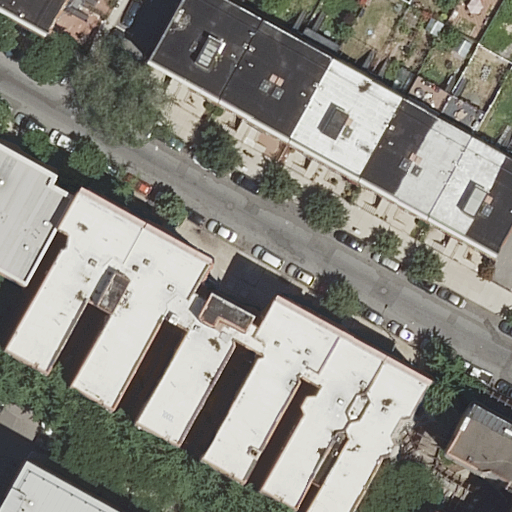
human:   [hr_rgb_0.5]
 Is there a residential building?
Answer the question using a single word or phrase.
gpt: yes

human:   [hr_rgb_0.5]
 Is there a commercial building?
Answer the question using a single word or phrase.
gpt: no

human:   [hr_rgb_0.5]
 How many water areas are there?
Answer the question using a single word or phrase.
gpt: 0

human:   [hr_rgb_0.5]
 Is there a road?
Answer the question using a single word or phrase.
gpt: yes

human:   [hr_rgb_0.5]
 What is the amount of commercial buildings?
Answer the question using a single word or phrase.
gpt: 0

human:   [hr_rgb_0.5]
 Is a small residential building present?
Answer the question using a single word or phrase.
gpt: yes

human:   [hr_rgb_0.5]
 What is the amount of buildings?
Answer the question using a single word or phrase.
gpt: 15

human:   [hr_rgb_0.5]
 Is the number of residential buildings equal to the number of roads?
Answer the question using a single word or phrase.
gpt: no

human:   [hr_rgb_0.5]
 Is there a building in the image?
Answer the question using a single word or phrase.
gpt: yes

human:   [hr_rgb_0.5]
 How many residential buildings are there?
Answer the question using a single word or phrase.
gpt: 15

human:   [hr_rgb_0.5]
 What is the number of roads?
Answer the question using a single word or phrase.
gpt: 2

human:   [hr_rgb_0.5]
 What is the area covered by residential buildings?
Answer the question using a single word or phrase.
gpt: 3542m2

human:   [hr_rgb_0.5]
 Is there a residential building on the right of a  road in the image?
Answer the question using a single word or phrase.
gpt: yes

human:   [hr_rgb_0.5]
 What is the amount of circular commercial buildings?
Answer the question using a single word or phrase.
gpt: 0

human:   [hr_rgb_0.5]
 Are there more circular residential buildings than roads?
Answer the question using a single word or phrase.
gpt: no

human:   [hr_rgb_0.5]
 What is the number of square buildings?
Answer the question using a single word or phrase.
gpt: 0

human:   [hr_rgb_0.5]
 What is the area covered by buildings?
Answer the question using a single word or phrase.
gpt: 3542m2

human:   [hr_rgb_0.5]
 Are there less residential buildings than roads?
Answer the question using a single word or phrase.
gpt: no

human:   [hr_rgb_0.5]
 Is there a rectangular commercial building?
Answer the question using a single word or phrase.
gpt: no

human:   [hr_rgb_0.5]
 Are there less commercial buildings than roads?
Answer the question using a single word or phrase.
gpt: yes

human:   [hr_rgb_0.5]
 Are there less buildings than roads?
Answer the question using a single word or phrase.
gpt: no

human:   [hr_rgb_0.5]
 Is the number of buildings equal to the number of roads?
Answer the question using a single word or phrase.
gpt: no

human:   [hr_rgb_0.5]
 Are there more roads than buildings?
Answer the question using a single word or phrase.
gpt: no

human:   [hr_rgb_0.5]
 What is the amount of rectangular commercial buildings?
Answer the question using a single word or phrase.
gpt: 0

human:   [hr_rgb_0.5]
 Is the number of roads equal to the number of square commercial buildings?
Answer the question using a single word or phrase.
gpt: no

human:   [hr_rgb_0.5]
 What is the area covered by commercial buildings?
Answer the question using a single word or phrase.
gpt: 0m2

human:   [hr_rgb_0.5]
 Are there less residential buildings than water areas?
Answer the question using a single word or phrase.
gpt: no

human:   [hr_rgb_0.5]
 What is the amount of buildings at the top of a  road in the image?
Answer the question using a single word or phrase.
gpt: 12

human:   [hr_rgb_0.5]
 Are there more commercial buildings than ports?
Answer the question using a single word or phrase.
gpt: no

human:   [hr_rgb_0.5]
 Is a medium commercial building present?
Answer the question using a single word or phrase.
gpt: no

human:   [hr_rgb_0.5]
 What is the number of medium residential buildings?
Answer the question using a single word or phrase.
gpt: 12

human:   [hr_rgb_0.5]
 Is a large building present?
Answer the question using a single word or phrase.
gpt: yes

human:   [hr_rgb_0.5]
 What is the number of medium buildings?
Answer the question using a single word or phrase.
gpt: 12

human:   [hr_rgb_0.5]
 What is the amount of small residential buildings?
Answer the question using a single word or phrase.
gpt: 2

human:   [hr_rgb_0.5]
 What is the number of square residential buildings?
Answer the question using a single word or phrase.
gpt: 0

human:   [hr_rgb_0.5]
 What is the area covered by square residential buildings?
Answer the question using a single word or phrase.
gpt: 0m2

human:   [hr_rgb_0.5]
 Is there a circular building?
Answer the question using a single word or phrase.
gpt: no

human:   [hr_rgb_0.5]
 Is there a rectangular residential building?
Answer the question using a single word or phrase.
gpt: yes

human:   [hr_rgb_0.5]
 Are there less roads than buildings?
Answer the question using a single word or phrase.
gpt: yes

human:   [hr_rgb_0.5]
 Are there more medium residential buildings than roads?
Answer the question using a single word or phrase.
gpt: yes

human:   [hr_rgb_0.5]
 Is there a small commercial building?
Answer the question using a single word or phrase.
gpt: no

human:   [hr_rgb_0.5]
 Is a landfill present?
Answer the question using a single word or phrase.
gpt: no

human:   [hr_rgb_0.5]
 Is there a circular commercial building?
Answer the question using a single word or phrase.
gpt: no

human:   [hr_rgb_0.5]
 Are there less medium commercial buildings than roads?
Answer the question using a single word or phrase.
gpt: yes

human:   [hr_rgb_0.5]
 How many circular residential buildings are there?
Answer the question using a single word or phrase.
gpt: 0

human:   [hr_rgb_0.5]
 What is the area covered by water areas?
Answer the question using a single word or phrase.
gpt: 0m2

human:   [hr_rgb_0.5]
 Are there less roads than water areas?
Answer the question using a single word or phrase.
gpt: no

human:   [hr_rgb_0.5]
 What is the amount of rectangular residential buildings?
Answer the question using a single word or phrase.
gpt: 13

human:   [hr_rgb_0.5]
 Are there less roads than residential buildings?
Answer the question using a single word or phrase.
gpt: yes

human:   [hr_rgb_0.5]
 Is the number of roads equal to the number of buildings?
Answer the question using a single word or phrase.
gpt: no

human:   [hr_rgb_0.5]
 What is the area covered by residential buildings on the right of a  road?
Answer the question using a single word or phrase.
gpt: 1412m2

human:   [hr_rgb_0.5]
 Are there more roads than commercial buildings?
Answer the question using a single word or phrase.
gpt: yes

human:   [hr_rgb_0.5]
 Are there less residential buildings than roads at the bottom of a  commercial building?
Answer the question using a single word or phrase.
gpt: no

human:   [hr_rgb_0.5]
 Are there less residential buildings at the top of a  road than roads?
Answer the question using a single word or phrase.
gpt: no

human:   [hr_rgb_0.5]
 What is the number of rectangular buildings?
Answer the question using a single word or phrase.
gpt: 13

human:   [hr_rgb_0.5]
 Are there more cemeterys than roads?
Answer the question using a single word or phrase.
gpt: no

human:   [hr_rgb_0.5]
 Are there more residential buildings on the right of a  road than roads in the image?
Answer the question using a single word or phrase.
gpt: yes

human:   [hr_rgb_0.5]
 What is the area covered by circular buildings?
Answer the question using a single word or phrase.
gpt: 0m2

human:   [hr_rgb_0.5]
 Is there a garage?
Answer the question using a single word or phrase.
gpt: no

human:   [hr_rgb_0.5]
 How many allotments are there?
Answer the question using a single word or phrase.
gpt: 0

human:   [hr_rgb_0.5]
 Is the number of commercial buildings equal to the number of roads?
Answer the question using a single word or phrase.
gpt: no

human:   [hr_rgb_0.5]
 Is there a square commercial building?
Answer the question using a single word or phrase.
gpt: no

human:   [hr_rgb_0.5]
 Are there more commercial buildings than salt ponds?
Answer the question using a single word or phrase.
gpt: no

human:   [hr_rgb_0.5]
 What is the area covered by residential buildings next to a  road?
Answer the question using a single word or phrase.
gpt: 3542m2